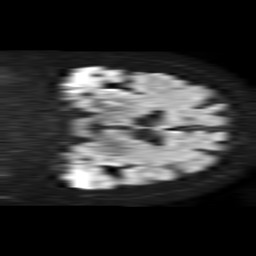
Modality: TRACE
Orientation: coronal
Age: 82
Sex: female
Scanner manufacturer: philips
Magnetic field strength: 1.5 T
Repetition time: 4.6 s
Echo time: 0.08528 s